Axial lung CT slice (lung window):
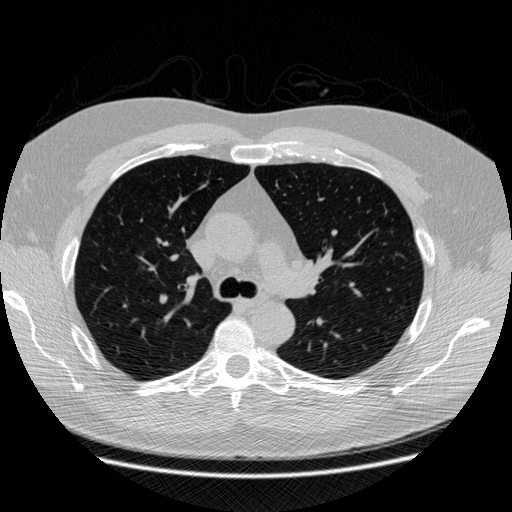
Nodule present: no